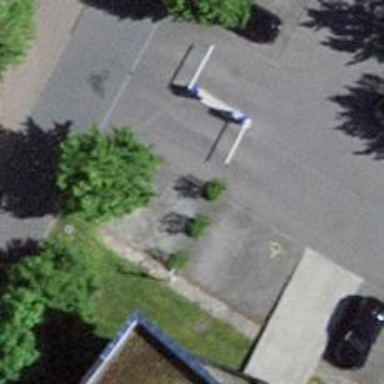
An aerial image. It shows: Charging station.